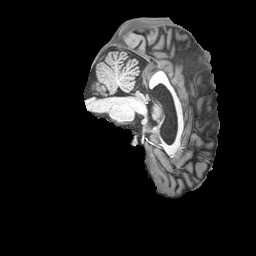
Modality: T1w
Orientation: sagittal
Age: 22
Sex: male
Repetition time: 2.3 s
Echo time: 0.0226 s